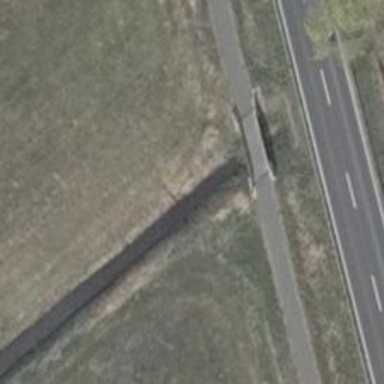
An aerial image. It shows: There is tunnel.